Interaction volume radius: 5 \u00c5
Interaction volume height: 40 \u00c5
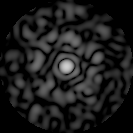
Disorder parameter: 0.8856